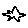
Label: star